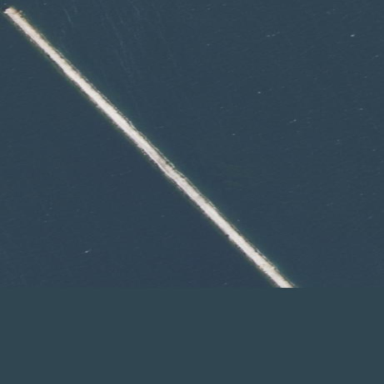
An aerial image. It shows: Breakwater structure.